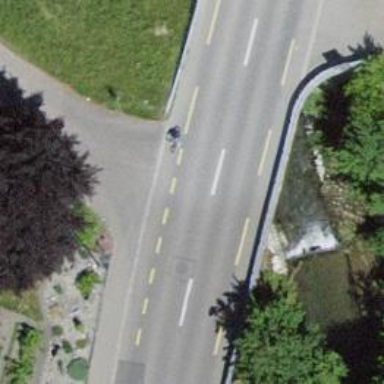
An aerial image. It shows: Secondary road with asphalt surface and dedicated cycle lane.